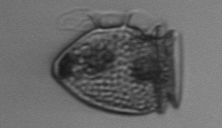
Label: Dinophysis_norvegica